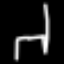
Label: chair